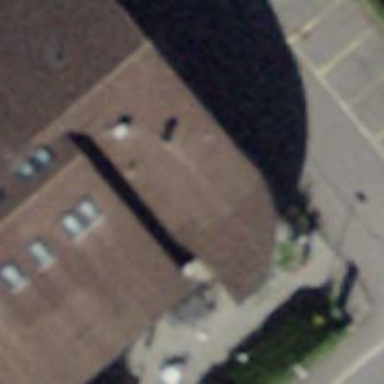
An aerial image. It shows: Café.